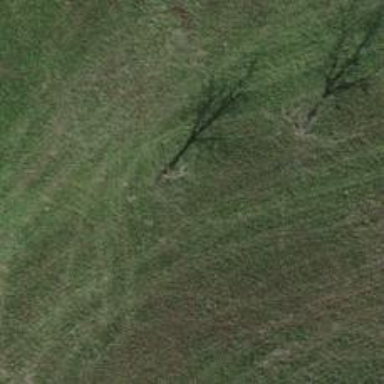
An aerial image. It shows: Beautiful tree in nature.